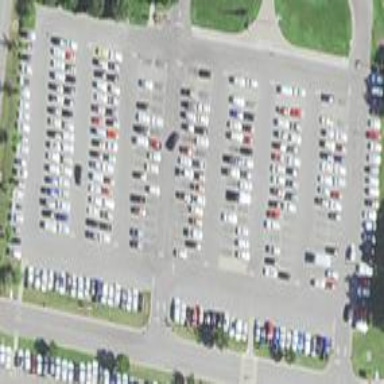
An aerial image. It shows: Parking area.